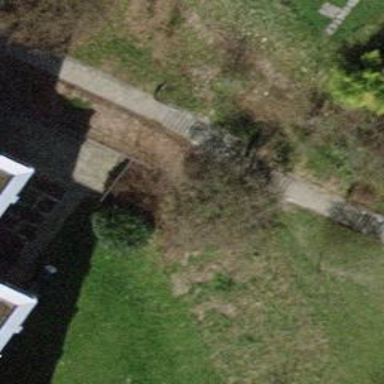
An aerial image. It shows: Concrete steps.